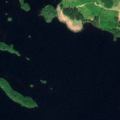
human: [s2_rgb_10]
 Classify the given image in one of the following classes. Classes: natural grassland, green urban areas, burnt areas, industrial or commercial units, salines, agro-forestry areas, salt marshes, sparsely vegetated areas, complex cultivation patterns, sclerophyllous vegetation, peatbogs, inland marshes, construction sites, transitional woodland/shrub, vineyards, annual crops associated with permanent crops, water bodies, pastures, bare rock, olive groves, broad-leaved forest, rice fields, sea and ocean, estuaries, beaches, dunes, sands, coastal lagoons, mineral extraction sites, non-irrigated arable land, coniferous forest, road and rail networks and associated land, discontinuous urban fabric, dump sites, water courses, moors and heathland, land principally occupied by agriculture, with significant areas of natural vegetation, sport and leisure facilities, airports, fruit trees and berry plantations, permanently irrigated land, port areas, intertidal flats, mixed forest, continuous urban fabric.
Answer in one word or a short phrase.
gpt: coniferous forest, mixed forest, water bodies